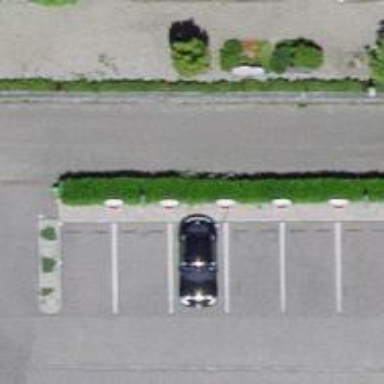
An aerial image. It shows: Charging station.